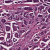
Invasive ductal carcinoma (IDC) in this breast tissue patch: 1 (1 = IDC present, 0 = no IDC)